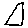
Label: triangle